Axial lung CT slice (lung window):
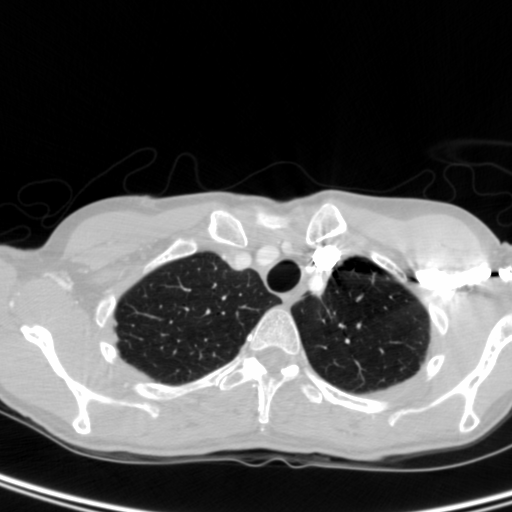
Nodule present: no